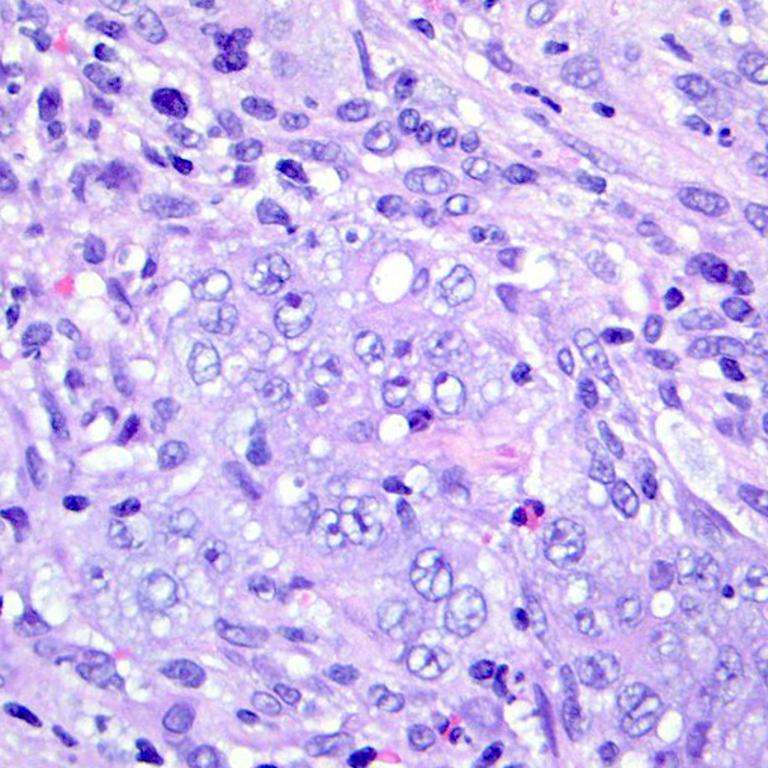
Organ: colon
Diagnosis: adenocarcinomas